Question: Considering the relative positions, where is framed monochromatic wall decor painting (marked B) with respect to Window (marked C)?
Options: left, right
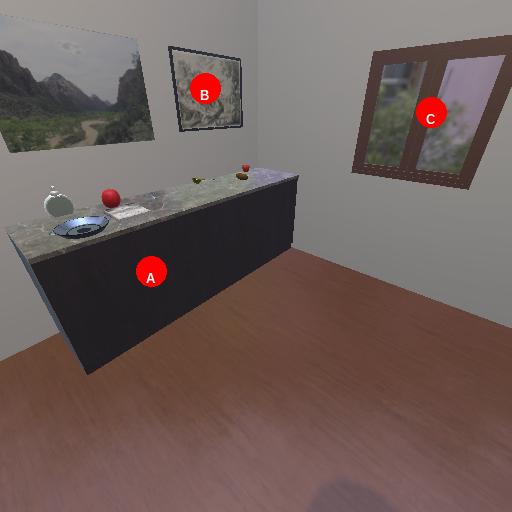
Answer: left